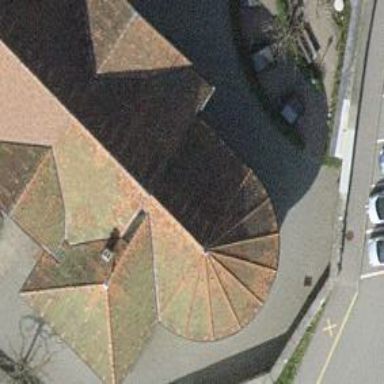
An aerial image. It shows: Building with ridged roof.